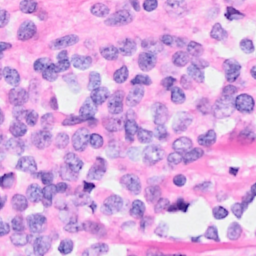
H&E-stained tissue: Breast